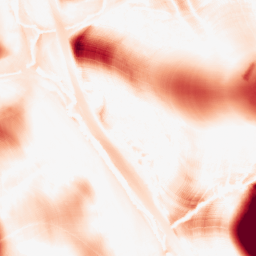
Category: morphological
Decomposition family: tophat
Decomposition parameters: size: 50
mode: white
Upsampling method: regularized
Upsampling parameters: scale: 2
lambda_reg: 0.01
Upsampling scale: 2